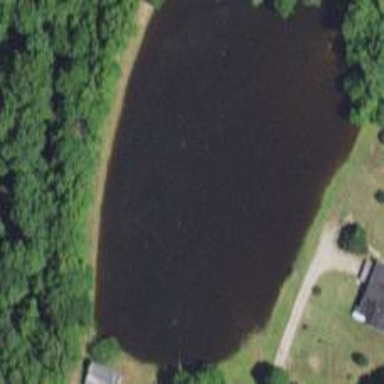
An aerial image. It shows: Peaceful pond surrounded by nature.